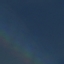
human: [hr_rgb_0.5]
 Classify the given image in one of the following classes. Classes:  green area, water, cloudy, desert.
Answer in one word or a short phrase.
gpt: water